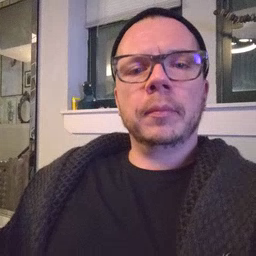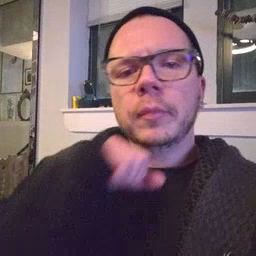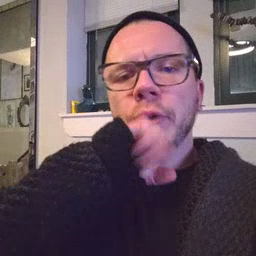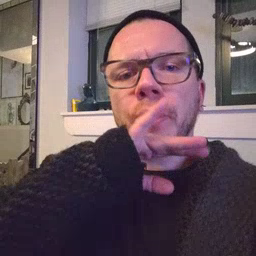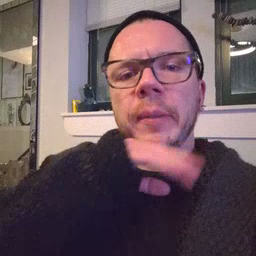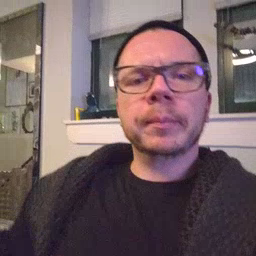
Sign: dirty